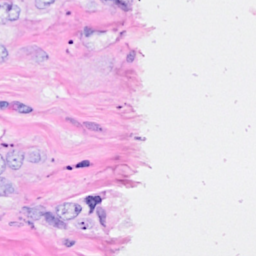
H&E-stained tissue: Breast